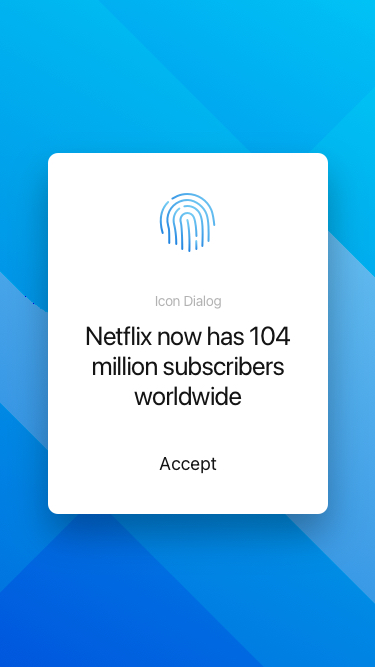
Text in this UI design:
Accept
Netflix now has 104 million subscribers worldwide
Icon Dialog